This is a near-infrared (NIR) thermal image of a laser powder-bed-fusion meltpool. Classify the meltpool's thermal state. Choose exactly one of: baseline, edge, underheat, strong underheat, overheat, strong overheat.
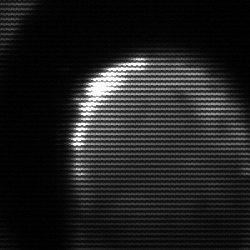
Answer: edge